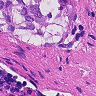
Metastatic tissue present: yes